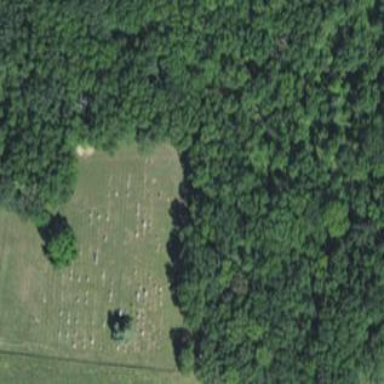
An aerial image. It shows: Cemetery.